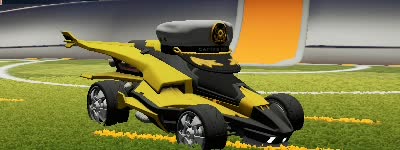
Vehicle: aftershock